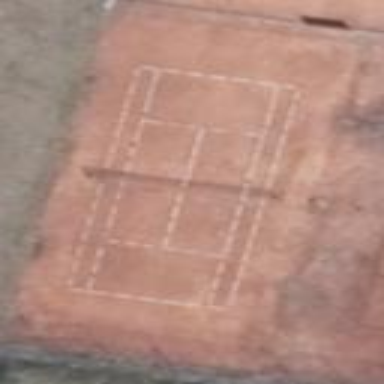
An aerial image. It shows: Tennis court in leisure pitch.